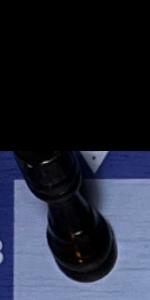
Label: Rook_Black